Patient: sex M, age 61
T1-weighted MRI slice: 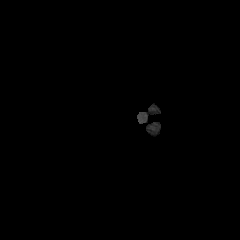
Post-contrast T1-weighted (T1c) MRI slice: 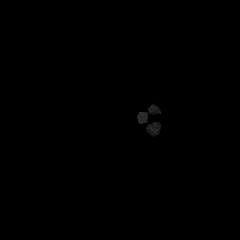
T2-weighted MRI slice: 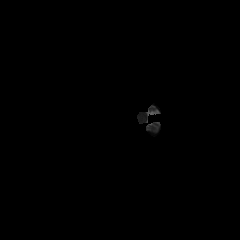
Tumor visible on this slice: no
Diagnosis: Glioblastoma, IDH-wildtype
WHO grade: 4